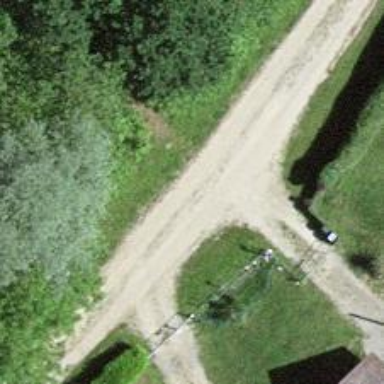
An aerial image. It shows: Track with fine gravel surface of grade2.